Question: I'm trying to use 'Set up deployment from source control' to allow publishing from my TFS project to Azure, but for some reason after I authorize, it says I have no projects. The accounts are correct, I was just wondering, is there some kind of criteria for it to allow the integration or something?
I get this window

Yet I have two projects on my TFS Account.
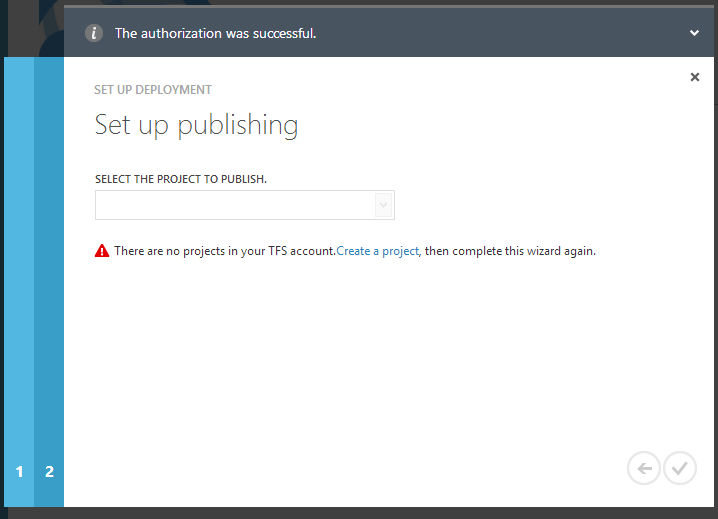
Answer: Ended up closing my azure account and getting off of team foundation service, that solved the problem.